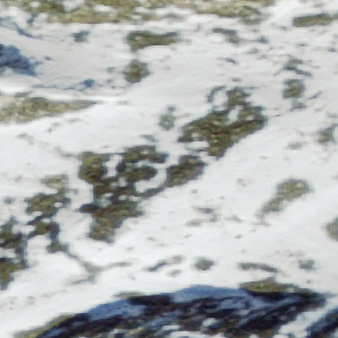
Label: other